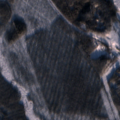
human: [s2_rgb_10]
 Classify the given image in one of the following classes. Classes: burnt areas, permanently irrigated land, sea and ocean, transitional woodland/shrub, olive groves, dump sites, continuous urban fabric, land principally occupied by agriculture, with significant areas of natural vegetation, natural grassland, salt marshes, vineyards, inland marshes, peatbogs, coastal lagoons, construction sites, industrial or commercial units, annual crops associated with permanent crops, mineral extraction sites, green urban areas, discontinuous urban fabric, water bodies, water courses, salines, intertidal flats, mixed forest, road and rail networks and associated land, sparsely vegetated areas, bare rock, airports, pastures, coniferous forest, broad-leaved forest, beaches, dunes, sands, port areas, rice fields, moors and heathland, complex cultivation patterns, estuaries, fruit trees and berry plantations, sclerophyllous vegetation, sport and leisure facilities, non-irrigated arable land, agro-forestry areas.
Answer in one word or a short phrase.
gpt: coniferous forest, transitional woodland/shrub